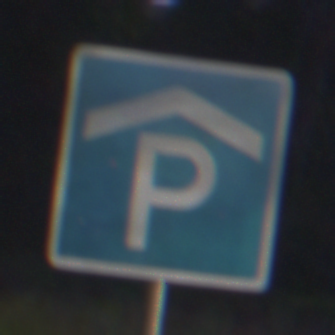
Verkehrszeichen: Parkhaus
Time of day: Night
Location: Outdoor (Suburban)
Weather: PartlyCloudy
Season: NotSpecified
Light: Artificial